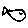
Label: fish